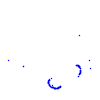
Particle: pion